Question: When I display too long of a string in the 'PopUp' control of the <URL> Windows Phone toolkit, part of the string goes beyond the border and can not be seen.

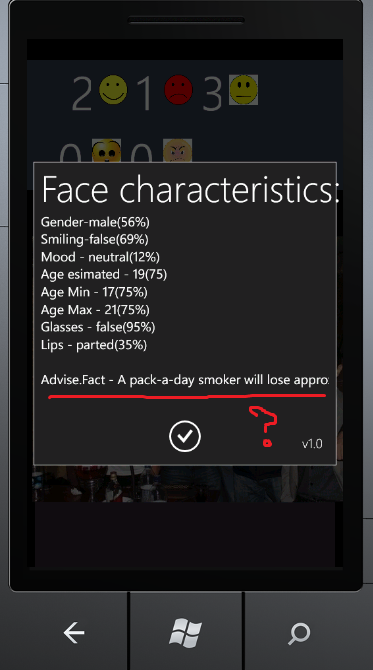
Answer: There is no 'PopUp' control in the Coding4Fun Toolkit for Windows Phone. 'PopUp<T, TResult>' is an abstract class and you should only use it if you plan on implementing custom popups based on it.
Other than that, you have the choice of the following prompts:
- <URL>